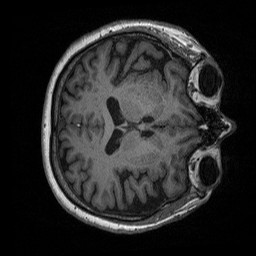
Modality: T1w
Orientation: axial
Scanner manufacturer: siemens
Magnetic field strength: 3 T
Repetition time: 2.3 s
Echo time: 0.00226 s